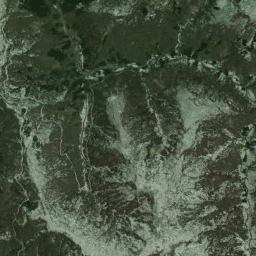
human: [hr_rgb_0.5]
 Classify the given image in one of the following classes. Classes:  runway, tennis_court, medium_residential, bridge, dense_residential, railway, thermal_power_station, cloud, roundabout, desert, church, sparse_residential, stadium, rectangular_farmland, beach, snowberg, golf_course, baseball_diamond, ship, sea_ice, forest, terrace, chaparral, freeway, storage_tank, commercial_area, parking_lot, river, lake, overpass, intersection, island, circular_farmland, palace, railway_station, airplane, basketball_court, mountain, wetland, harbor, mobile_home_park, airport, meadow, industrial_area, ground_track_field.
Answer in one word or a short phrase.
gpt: mountain